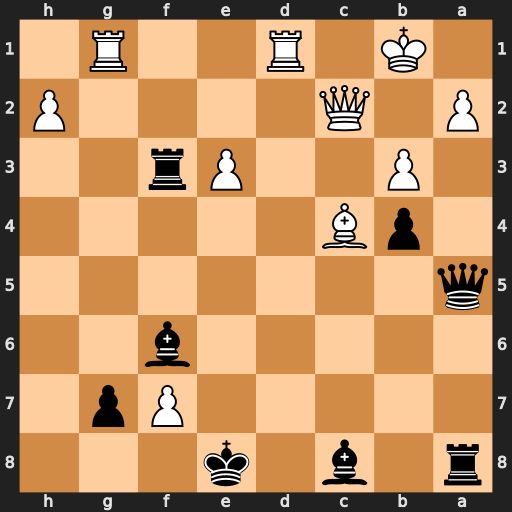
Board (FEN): r1b1k3/5Pp1/5b2/q7/1pB5/1P2Pr2/P1Q4P/1K1R2R1
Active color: b
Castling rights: q
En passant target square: -
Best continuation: Kf8 Rd5 Bf5 Rxa5 Bxc2+